Question: I'm new to REST API**(is that really my REST problem?)**
I want to get all node from neo4js by using
Cypher
'''
START n = node(*)
return n;
'''
in <URL> it recommend
'''
POST http://localhost:7474/db/data/cypher
Accept: application/json
Content-Type: application/json
'''
In my code i write
'''
$.ajax({
type:"POST",
url: "http://localhost:7474/db/data/cypher",
accepts: "application/json",
dataType:"json",
contentType:"application/json",
data:{
"query" : "start n = node(*) return n",
"params" : {}
},
success: function(data, textStatus, jqXHR){
alert(textStatus);
},
error:function(jqXHR, textStatus, errorThrown){
alert(textStatus);
}
});//end of placelist ajax
'''
What's my problem?
The error alert is below

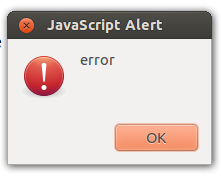
Answer: You dont say what kind of error you get, but running exactly the same code as you, I get the following error:
'''
XMLHttpRequest cannot load http://127.0.0.1:7474/db/data/cypher.
Origin http://127.0.0.1:3000 is not allowed by Access-Control-Allow-Origin.
'''
So I am assuming that this is the error you are experiencing.
When performing a cross-domain Ajax call, there are two options:
1. JSONP, which Neo4J does not support.
2. Cross-Origin Resource Sharing (CORS). "The basic idea behind CORS is to use custom HTTP headers to allow both the browser and the server to know enough about each other to determine if the request or response should succeed or fail".
The OPTIONS request sent before the POST (<URL>, returns the following headers from the Neo4J REST server:
'''
Access-Control-Allow-Origin:*
Allow:OPTIONS,POST
Server:Jetty(6.1.25)
'''
A cruical header is missing here, namely the 'Content-Type' header. This means that the POST request will fail when this header is sent with the POST request, which is exactly what is happening in your $.ajax() call.
The POST will succeed if you remove the following line
'''
contentType:"application/json",
'''
from your '$.ajax()' call.
This will prevent jQuery from sending the Content-Type header.